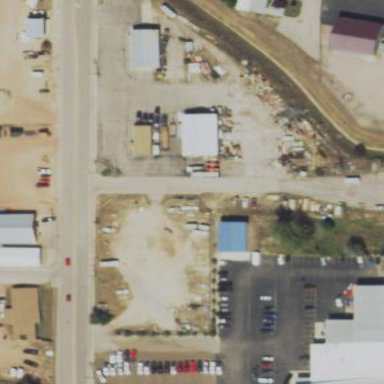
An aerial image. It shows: Storage rental shop.